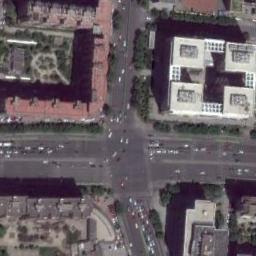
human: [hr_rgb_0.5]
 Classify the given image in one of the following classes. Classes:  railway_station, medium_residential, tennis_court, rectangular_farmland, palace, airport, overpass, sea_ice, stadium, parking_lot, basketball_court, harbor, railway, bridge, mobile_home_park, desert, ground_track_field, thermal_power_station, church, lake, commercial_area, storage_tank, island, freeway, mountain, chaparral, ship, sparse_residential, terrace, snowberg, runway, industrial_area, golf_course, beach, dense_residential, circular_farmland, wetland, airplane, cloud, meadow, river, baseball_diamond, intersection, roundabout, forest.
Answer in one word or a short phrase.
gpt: intersection